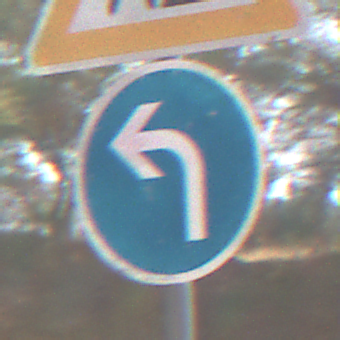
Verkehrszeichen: VorgeschriebeneFahrtrichtungLinks
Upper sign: Arbeitsstelle
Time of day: MorningAfternoon
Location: Outdoor (Nature)
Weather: PartlyCloudy
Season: NotSpecified
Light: Natural